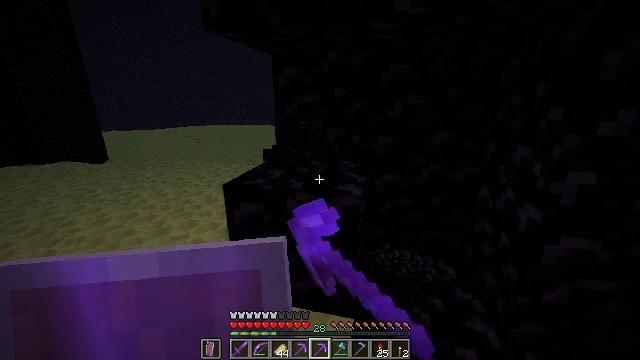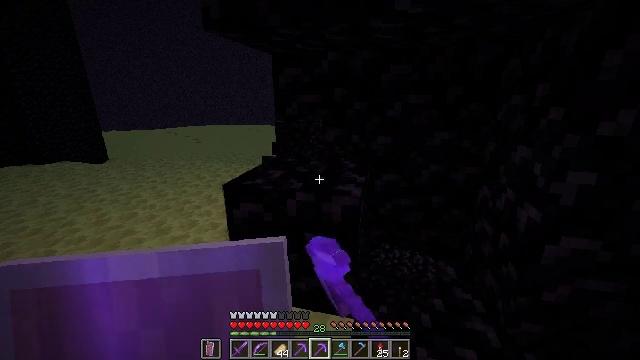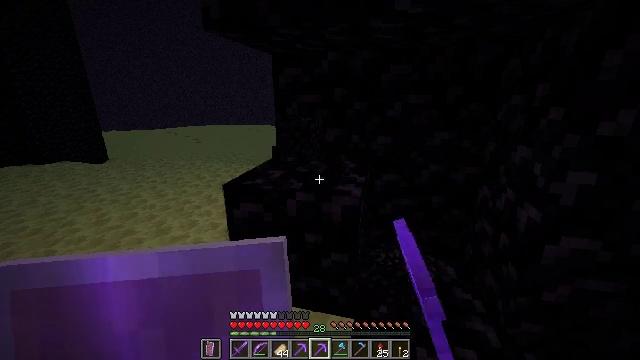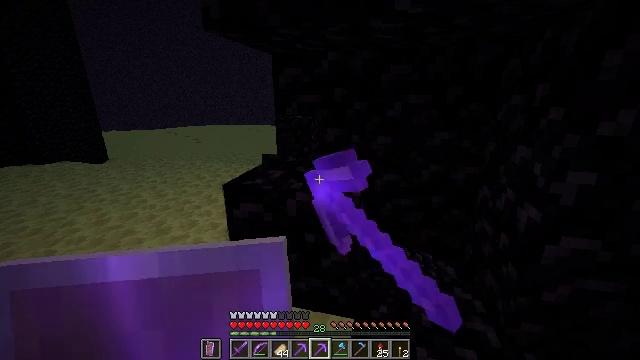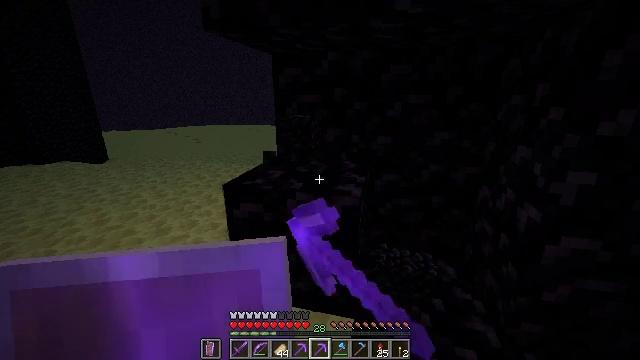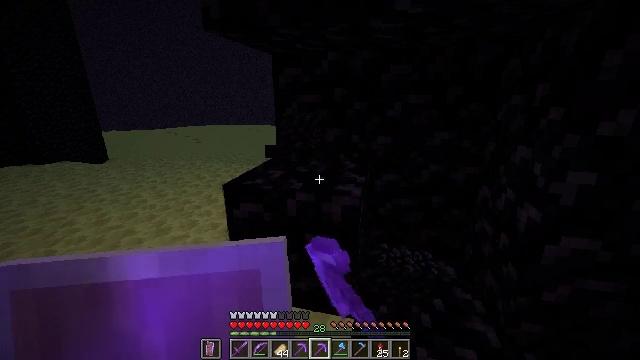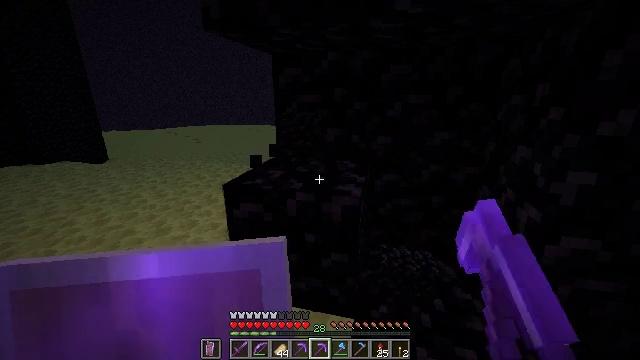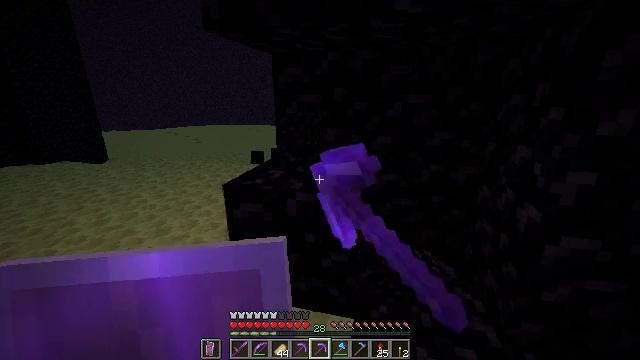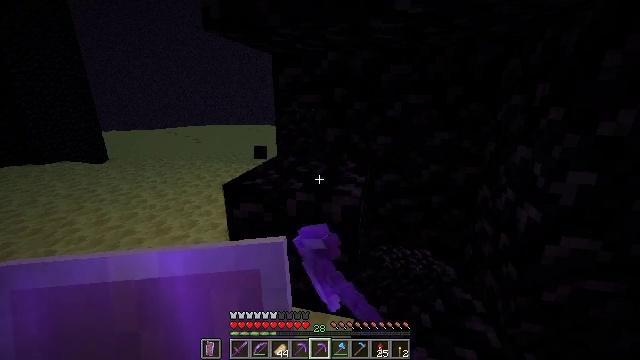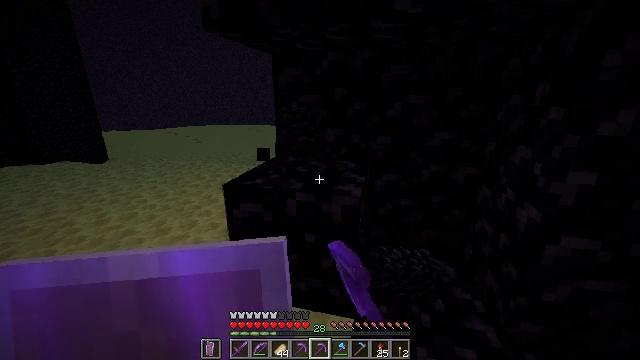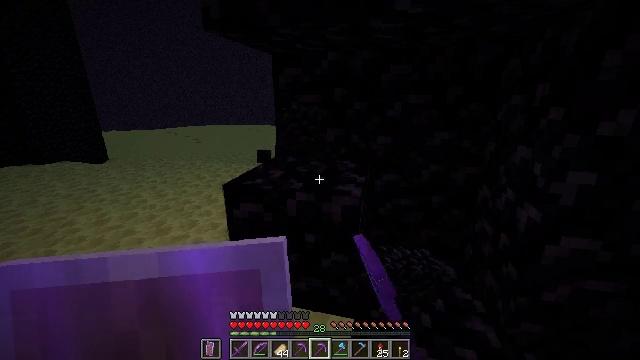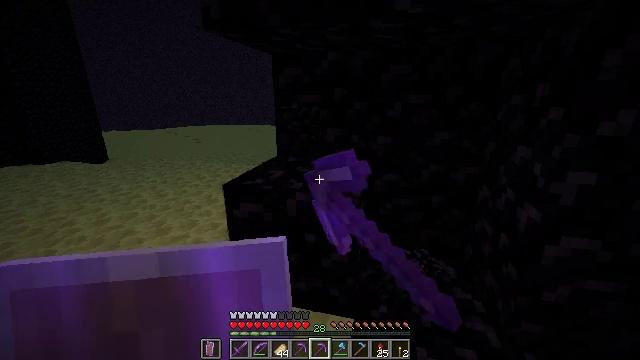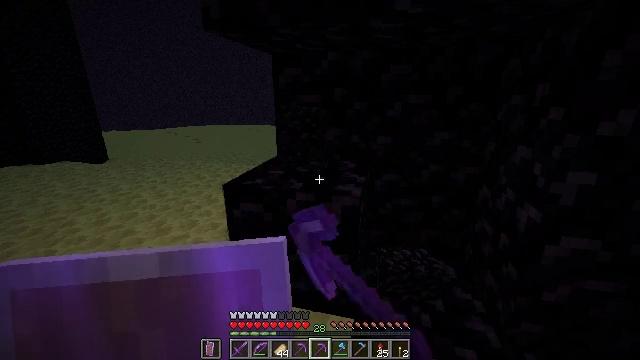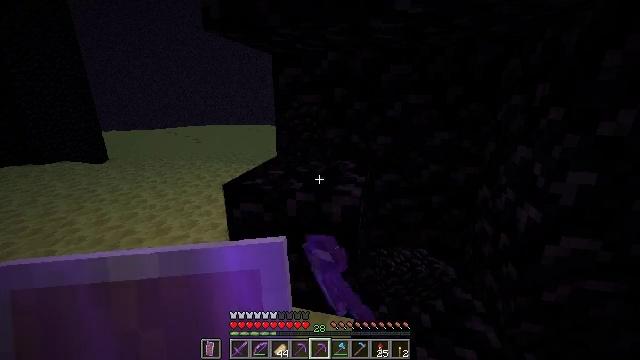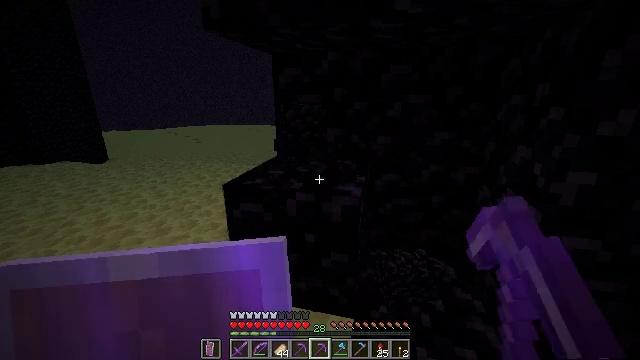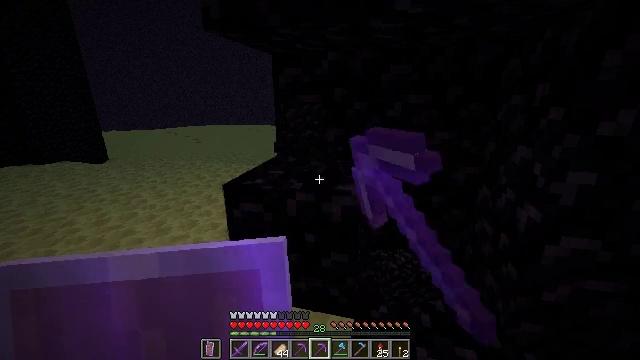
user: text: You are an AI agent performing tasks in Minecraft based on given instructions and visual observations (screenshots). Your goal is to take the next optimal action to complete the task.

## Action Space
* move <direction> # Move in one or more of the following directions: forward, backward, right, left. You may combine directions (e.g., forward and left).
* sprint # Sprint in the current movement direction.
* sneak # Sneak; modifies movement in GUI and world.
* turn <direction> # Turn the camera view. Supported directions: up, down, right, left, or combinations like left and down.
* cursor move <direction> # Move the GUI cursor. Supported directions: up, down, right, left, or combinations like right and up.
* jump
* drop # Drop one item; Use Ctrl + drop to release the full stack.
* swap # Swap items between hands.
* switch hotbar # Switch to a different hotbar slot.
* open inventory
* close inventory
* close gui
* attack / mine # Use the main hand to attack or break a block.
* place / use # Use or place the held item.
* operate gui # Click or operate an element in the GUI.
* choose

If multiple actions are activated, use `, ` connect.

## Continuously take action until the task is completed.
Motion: motion action
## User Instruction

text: Collect obsidian for crafting.
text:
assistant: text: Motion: attack / mine
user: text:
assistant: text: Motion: attack / mine
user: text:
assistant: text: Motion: attack / mine
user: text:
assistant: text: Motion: attack / mine
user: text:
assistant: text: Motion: attack / mine
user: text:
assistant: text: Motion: attack / mine
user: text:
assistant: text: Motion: attack / mine
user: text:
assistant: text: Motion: attack / mine
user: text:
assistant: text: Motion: attack / mine
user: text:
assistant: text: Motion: attack / mine
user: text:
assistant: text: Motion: attack / mine
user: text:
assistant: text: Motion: attack / mine
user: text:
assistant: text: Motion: attack / mine
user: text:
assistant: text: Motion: attack / mine
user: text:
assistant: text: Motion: attack / mine
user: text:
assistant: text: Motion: attack / mine
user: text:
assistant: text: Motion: attack / mine
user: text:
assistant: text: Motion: attack / mine
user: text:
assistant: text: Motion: attack / mine
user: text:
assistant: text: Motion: attack / mine
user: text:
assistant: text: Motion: attack / mine
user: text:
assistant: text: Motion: attack / mine
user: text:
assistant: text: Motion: attack / mine
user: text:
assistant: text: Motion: attack / mine
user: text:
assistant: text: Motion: attack / mine
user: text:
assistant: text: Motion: attack / mine
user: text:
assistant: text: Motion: attack / mine
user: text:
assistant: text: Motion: attack / mine
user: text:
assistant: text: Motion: attack / mine
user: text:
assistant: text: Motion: attack / mine